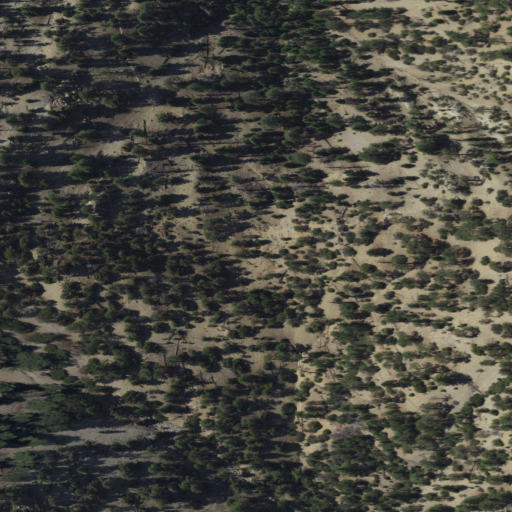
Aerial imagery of gap in California named Burkhart Saddle containing grassland, shrub, and evergreen forest